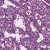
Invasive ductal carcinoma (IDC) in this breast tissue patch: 1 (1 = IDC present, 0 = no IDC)